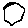
Label: hexagon